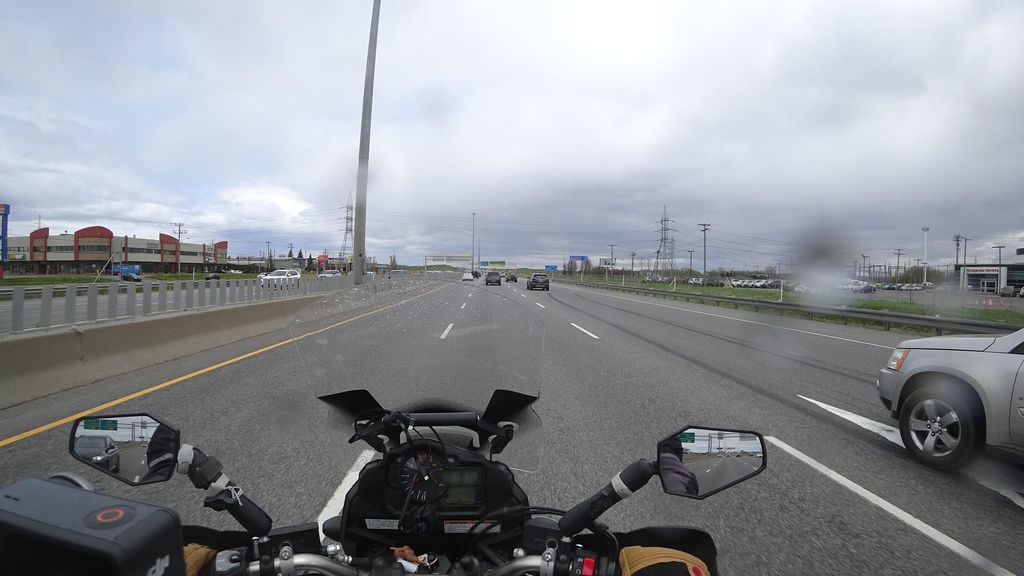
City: quebec_city